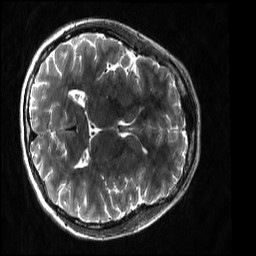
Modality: T2w
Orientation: axial
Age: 21
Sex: female